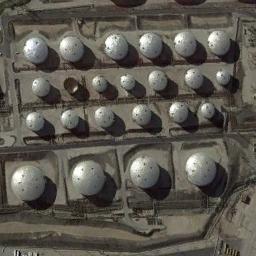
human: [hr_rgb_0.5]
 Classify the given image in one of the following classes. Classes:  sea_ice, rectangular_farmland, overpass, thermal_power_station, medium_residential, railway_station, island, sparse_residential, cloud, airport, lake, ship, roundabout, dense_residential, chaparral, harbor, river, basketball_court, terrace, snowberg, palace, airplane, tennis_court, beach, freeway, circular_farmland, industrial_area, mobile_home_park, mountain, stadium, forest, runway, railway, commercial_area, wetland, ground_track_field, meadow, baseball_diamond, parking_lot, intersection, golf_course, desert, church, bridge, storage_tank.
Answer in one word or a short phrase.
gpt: storage_tank